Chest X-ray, PA view. Patient: 62 years old, sex M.
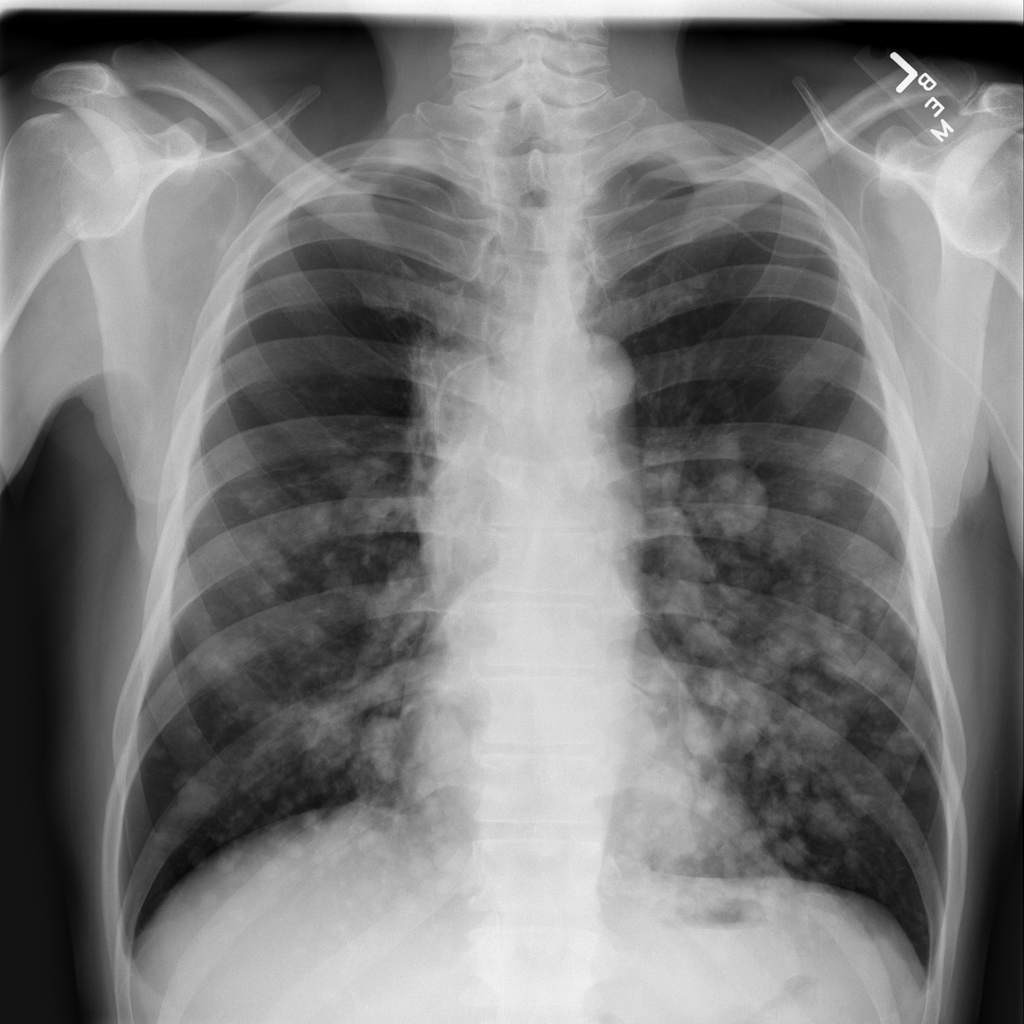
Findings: Mass